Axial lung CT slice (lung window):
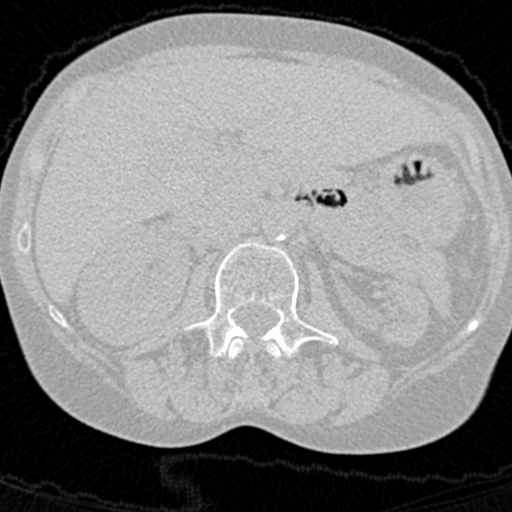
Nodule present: no